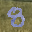
Label: 8